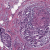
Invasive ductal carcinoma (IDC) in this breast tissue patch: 0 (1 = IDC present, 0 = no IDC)